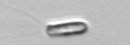
Label: Chrysochromulina